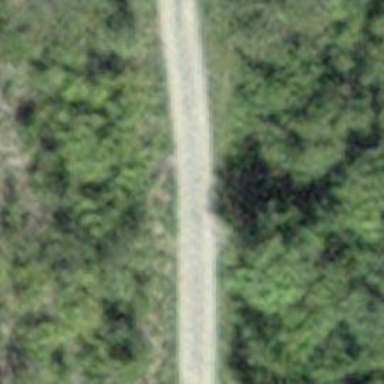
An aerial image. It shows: Unpaved track road.